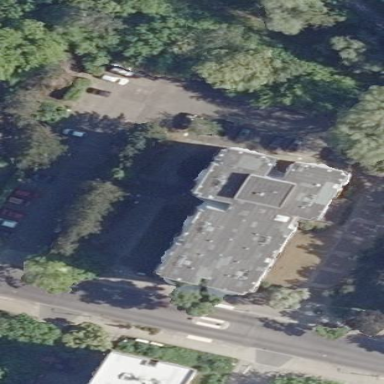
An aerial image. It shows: Building with apartments and flat roof.